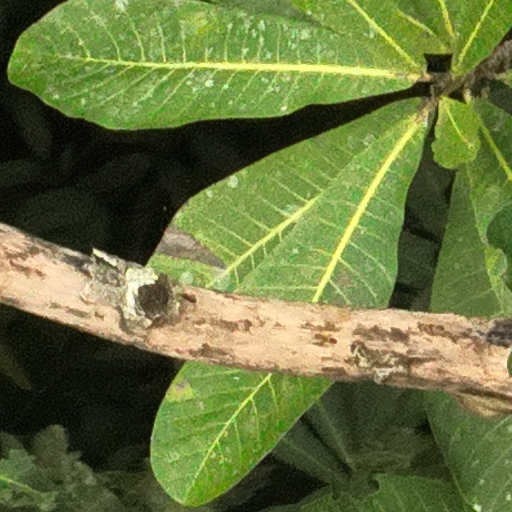
Species: Anacardium excelsum
GBIF accepted scientific name: Anacardium excelsum
Crown area (m\u00b2): 155.327